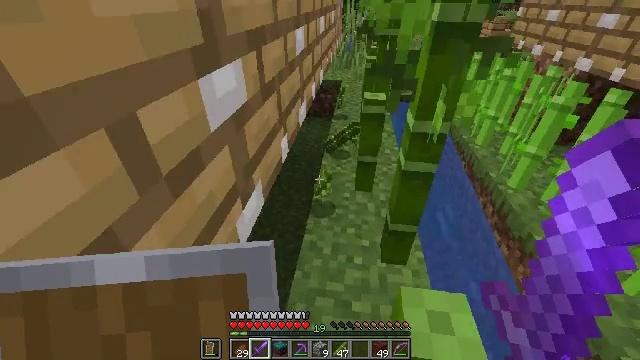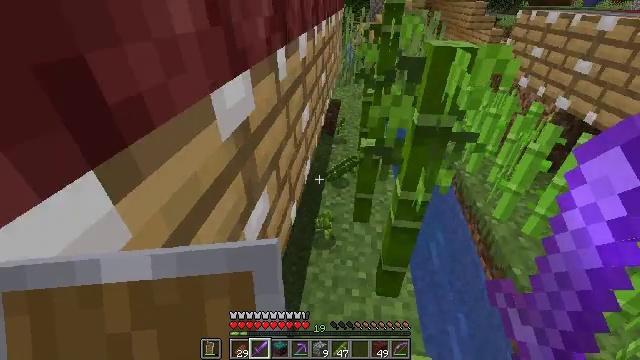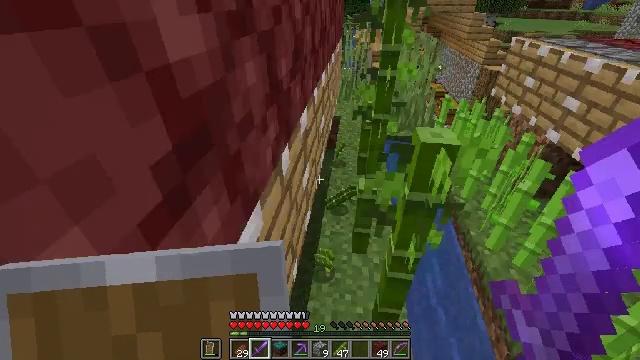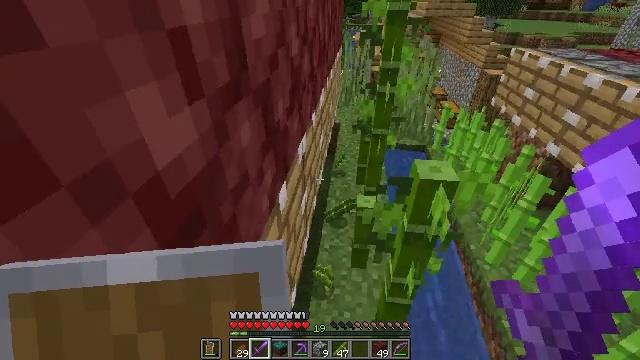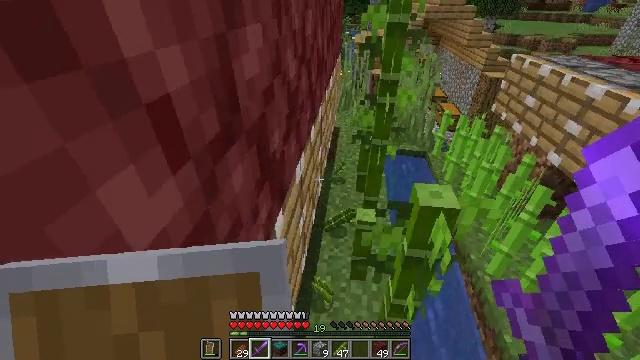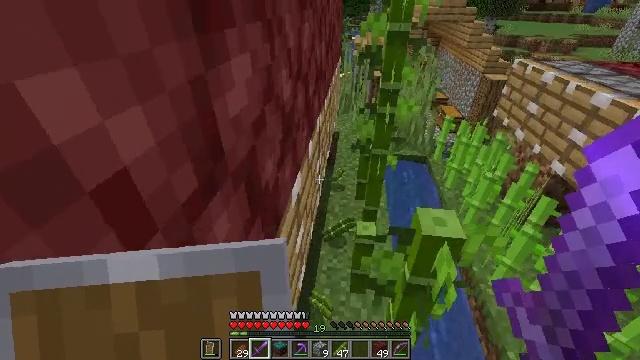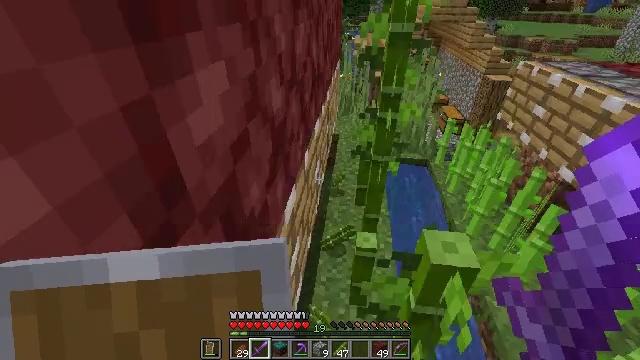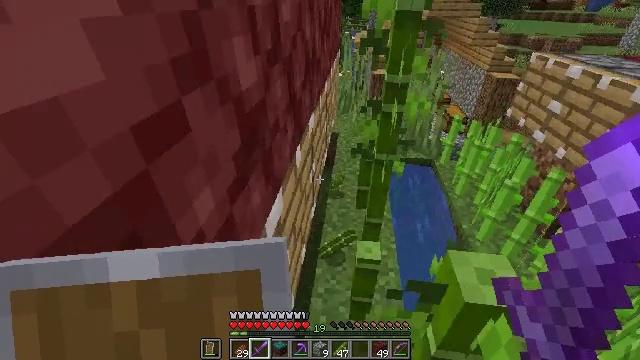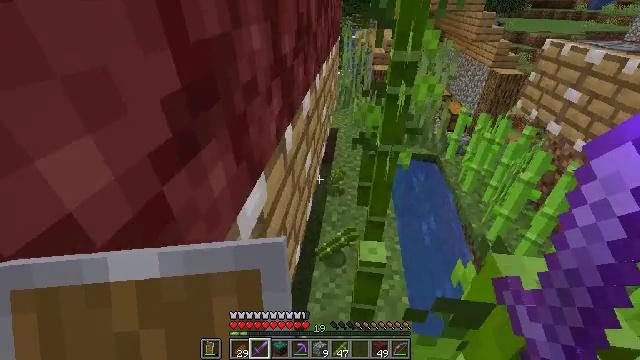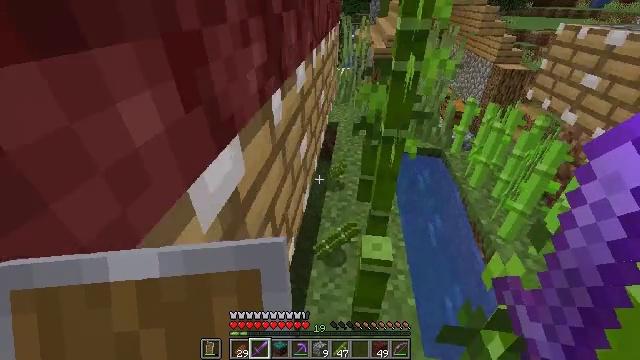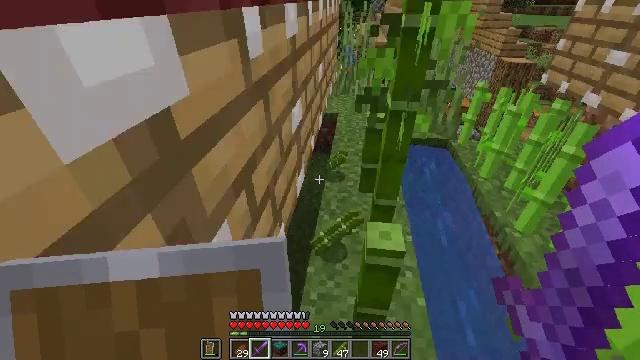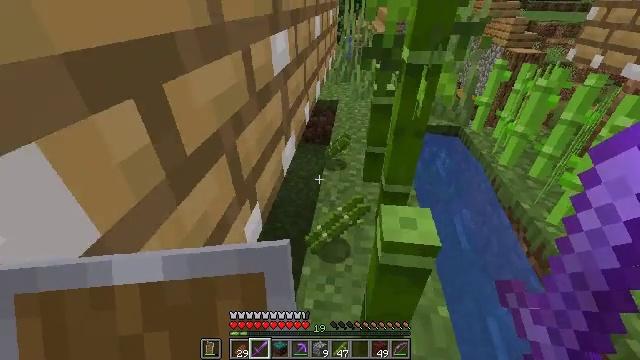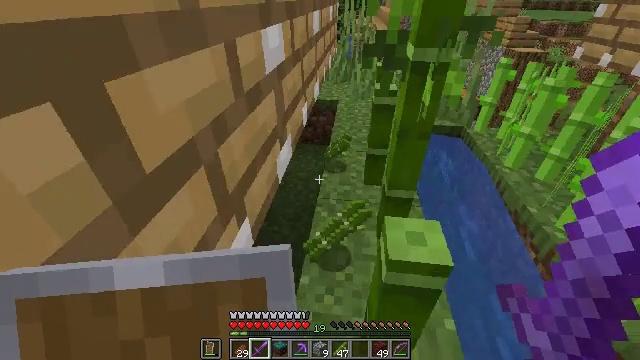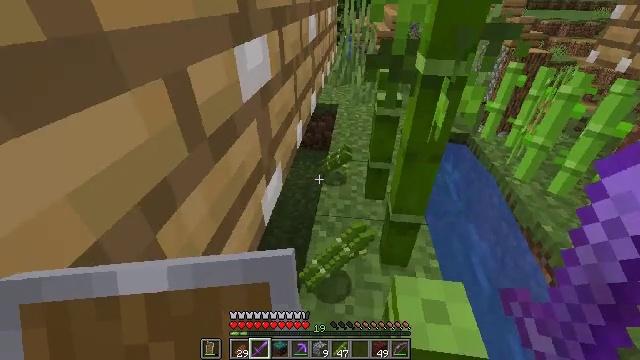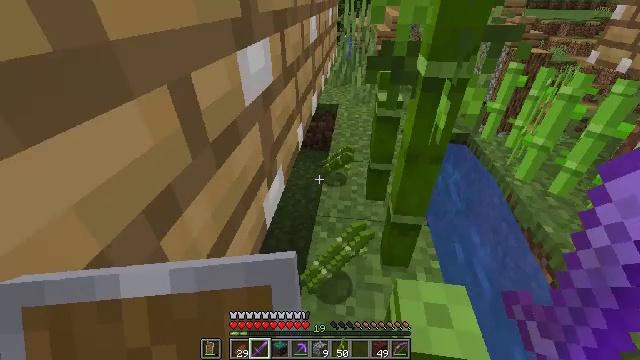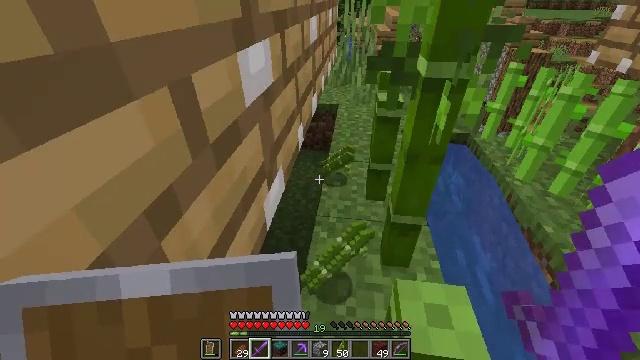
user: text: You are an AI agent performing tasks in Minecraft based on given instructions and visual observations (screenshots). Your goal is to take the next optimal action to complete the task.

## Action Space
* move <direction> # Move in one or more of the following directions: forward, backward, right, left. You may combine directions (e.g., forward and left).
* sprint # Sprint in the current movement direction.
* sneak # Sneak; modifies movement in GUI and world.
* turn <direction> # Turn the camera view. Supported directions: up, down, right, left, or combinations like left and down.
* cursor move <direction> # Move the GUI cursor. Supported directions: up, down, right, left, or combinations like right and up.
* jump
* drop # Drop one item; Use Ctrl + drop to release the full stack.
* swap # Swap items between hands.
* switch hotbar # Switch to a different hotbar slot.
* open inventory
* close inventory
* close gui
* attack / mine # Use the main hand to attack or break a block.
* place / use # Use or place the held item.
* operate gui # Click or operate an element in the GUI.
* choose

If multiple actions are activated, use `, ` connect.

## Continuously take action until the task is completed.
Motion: motion action
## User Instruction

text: Gather tall grass by hitting it.
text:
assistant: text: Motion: move forward, jump
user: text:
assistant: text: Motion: move forward, jump
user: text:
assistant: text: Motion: move forward, jump
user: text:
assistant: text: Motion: move forward, jump
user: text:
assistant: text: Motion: move forward, jump
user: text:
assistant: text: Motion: move forward, jump
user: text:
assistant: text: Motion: move forward
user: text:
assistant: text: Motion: move forward
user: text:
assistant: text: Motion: move forward
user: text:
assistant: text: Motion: move forward
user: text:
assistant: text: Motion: move forward
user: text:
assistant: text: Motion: move forward
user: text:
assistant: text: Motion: move forward
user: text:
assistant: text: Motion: move forward
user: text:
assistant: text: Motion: move forward
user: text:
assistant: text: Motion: move forward
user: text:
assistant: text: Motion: move forward
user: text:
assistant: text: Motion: move forward
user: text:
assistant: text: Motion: move forward
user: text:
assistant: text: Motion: move forward
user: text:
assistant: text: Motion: move forward
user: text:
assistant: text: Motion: move forward
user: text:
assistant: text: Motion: move forward, turn right
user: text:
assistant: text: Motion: move forward
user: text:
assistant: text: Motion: move forward
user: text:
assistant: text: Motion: move forward and move right
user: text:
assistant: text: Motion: move forward and move right
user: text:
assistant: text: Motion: move forward and move right
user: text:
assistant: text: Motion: move right
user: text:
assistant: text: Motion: no_op